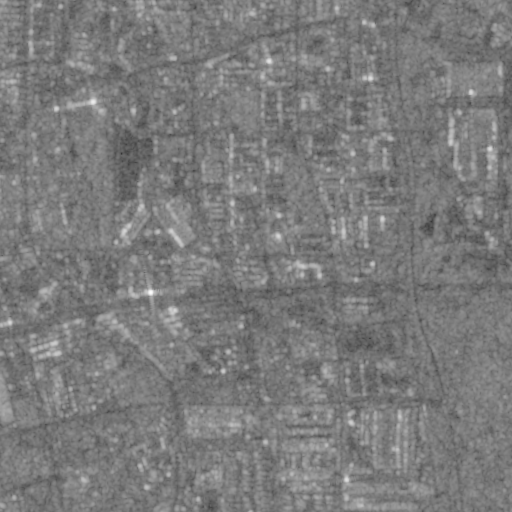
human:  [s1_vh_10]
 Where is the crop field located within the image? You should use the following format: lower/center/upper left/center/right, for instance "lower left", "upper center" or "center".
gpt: The crop field is located in the lower right of the image.
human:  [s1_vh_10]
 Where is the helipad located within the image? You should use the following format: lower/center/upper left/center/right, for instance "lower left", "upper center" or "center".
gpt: The helipad is located in the upper left of the image.
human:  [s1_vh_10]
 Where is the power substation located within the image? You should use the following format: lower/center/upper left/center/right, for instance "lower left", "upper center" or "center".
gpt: The power substation is located in the lower left of the image.
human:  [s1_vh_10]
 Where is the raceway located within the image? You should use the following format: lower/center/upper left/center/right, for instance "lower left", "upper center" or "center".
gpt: The raceway is located in the upper left of the image.
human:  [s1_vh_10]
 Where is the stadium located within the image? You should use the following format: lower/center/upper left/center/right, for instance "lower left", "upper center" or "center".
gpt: The stadium is located in the upper left of the image.
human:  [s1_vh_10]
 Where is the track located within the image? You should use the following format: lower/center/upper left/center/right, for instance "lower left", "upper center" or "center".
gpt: The track is located in the upper left of the image.
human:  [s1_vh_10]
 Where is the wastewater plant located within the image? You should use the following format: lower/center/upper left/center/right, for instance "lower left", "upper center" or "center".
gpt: The wastewater plant is located in the upper center of the image.
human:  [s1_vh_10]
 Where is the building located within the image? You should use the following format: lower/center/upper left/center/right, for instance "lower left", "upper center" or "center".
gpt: There is no building in the image.

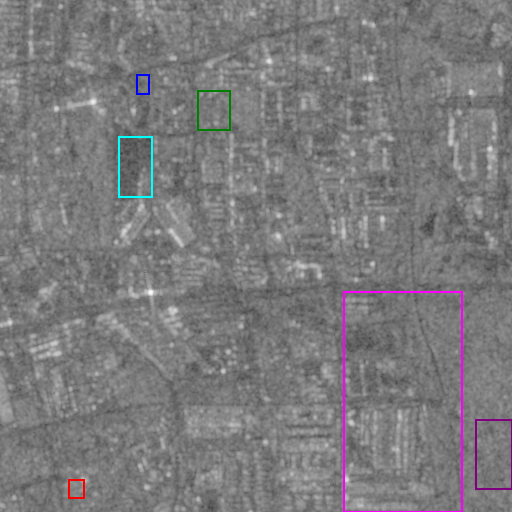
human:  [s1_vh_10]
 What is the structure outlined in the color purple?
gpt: The structure outlined in purple is a crop field.
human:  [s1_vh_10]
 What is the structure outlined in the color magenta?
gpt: The structure outlined in magenta is a park.
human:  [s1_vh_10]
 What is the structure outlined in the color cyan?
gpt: The structure outlined in cyan is a parking lot.
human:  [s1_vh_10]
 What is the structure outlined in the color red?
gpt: The structure outlined in red is a power substation.
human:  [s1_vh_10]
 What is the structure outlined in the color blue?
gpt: The structure outlined in blue is a stadium.
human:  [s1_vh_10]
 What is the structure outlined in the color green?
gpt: The structure outlined in green is a wastewater plant.
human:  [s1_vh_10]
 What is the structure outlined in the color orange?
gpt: There is no orange outline.